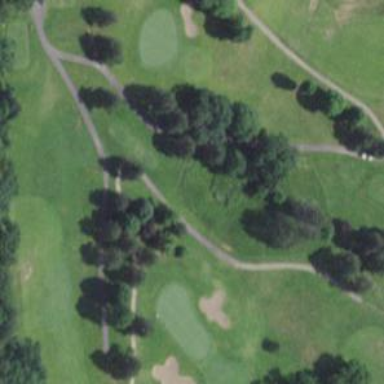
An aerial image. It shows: Golf cartpath that is also road path.